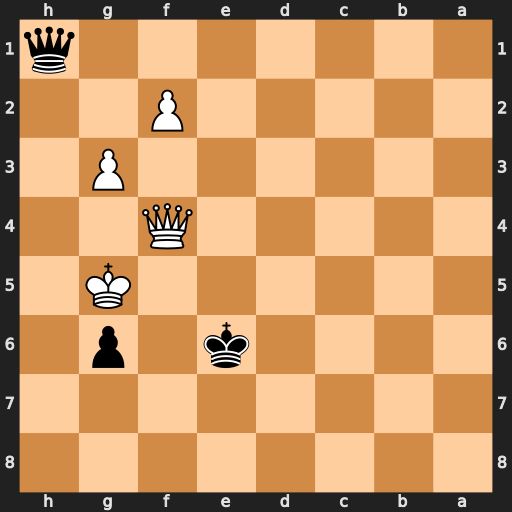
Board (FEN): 8/8/4k1p1/6K1/5Q2/6P1/5P2/7q
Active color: b
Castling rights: -
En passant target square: -
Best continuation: Qh5#